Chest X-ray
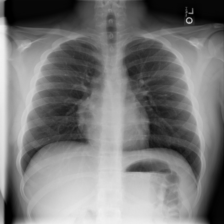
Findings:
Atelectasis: negative
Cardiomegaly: negative
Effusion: negative
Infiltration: negative
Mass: negative
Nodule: negative
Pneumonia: negative
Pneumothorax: negative
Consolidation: negative
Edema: negative
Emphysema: negative
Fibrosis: negative
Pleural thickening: negative
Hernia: negative